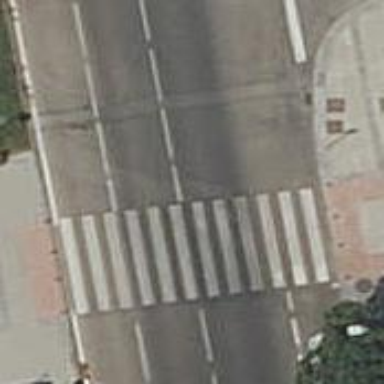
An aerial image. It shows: Uncontrolled zebra crossing on the road.